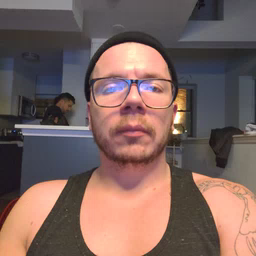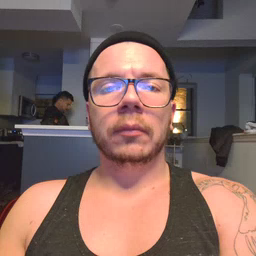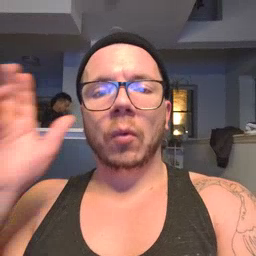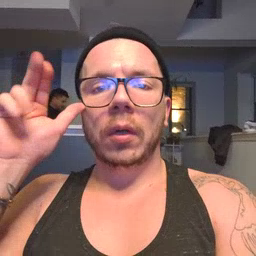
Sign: horse